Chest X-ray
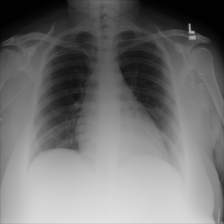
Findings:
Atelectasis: negative
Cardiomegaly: positive
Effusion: negative
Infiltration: negative
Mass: negative
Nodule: negative
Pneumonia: negative
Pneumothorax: negative
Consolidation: negative
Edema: negative
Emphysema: negative
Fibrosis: negative
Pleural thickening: negative
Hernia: negative